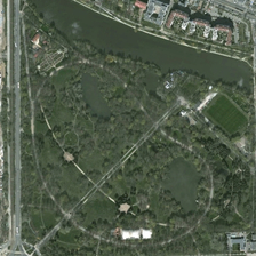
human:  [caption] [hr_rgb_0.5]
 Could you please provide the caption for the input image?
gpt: Many gray roof houses are built on both sides of the road.

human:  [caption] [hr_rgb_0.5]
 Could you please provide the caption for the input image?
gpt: Many grey houses are built on both sides of the road.

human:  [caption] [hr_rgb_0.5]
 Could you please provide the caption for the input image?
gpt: Many houses with grey roofs were built on both sides of the road.

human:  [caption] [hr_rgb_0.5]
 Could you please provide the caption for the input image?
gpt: House on the street

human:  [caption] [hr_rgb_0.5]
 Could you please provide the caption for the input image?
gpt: Many gray-covered houses are built on both sides of the road.